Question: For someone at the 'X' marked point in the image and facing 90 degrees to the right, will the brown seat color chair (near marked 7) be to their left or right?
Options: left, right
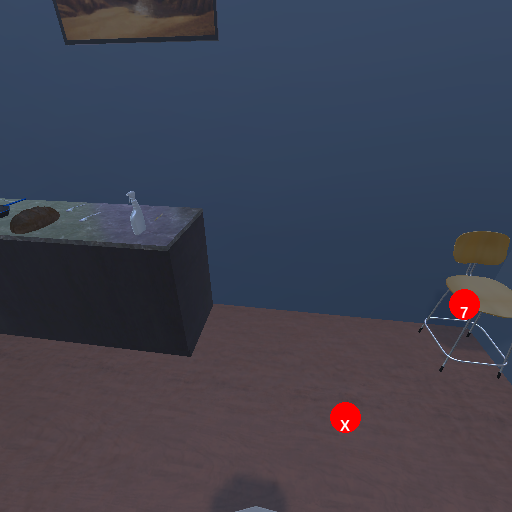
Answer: left